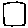
Label: square